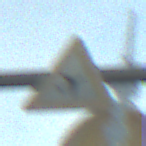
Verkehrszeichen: FlugbetriebLinks
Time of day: SunriseSunset
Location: Outdoor (Suburban)
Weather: PartlyCloudy
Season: NotSpecified
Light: Natural